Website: macys
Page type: billing-address
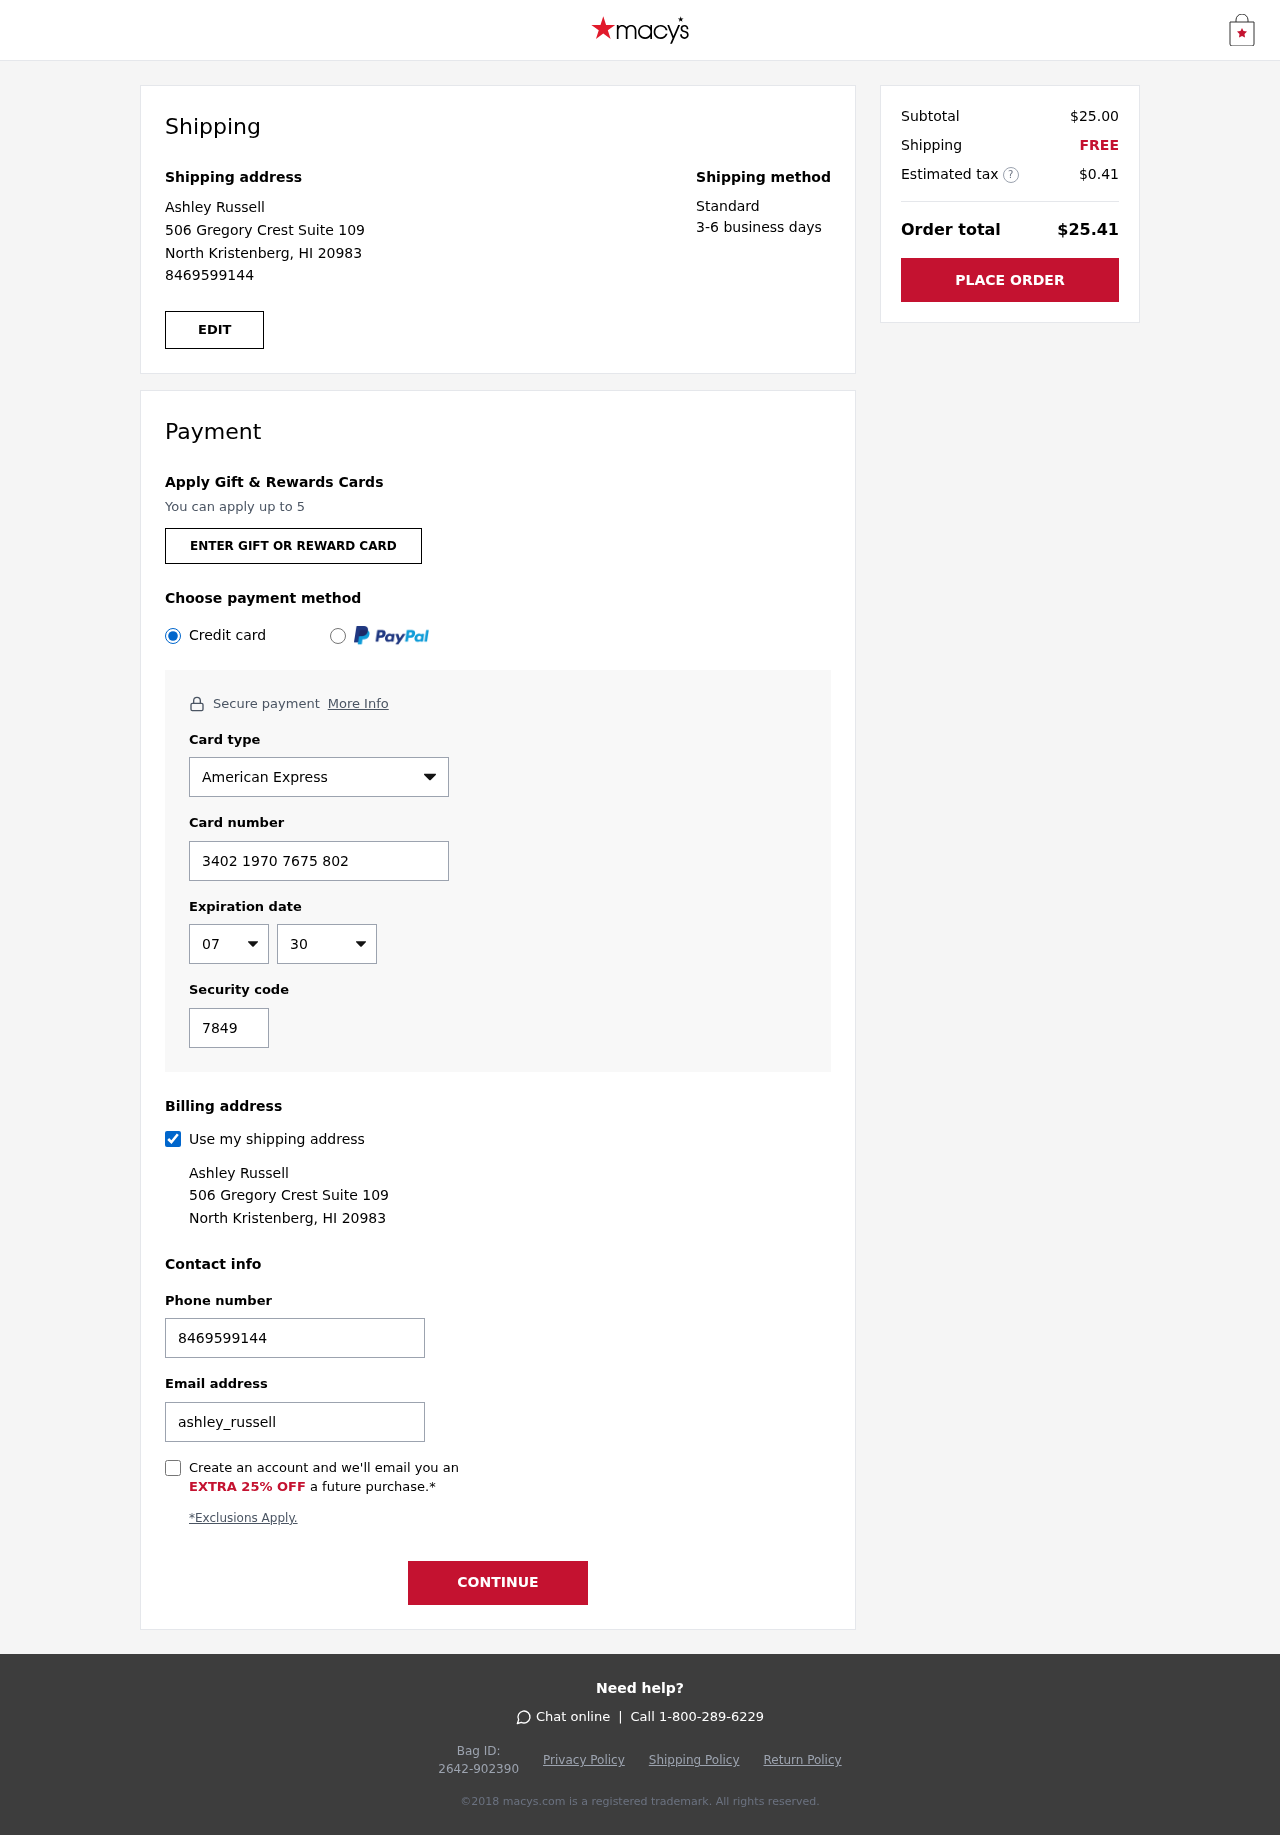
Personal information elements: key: PII_CARD_CVV
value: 7849
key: PII_CARD_EXPIRY_MONTH
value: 07
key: PII_CARD_EXPIRY_YEAR
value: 30
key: PII_CARD_NUMBER
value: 3402 1970 7675 802
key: PII_CARD_TYPE
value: American Express
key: PII_EMAIL
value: ashley_russell@hotmail.com
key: PII_FULLNAME
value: Ashley Russell
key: PII_PHONE
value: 8469599144
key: PII_STREET
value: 506 Gregory Crest Suite 109
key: PII_CITY_STATE_ZIP
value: North Kristenberg, HI 20983
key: PII_FIRSTNAME
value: Ashley
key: PII_LASTNAME
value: Russell
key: PII_FULLNAME2
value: Ashley Russell
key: PII_FULLNAME3
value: Ashley Russell
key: PII_FIRSTNAME2
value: Ashley
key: PII_FIRSTNAME3
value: Ashley
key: PII_LASTNAME2
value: Russell
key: PII_LASTNAME3
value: Russell
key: PII_FIRSTNAME_DERIVED
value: Ashley
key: PII_LASTNAME_DERIVED
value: Russell
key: PII_FULLNAME_DERIVED
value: Ashley Russell
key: PII_NAME_FULL_DERIVED
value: Ashley Russell
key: PII_PHONE2
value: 8469599144
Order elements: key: ORDER_SUBTOTAL
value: $25.00
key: ORDER_SHIPPING_COST
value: FREE
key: ORDER_TAX
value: $0.41
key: ORDER_TOTAL
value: $25.41